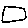
Label: square